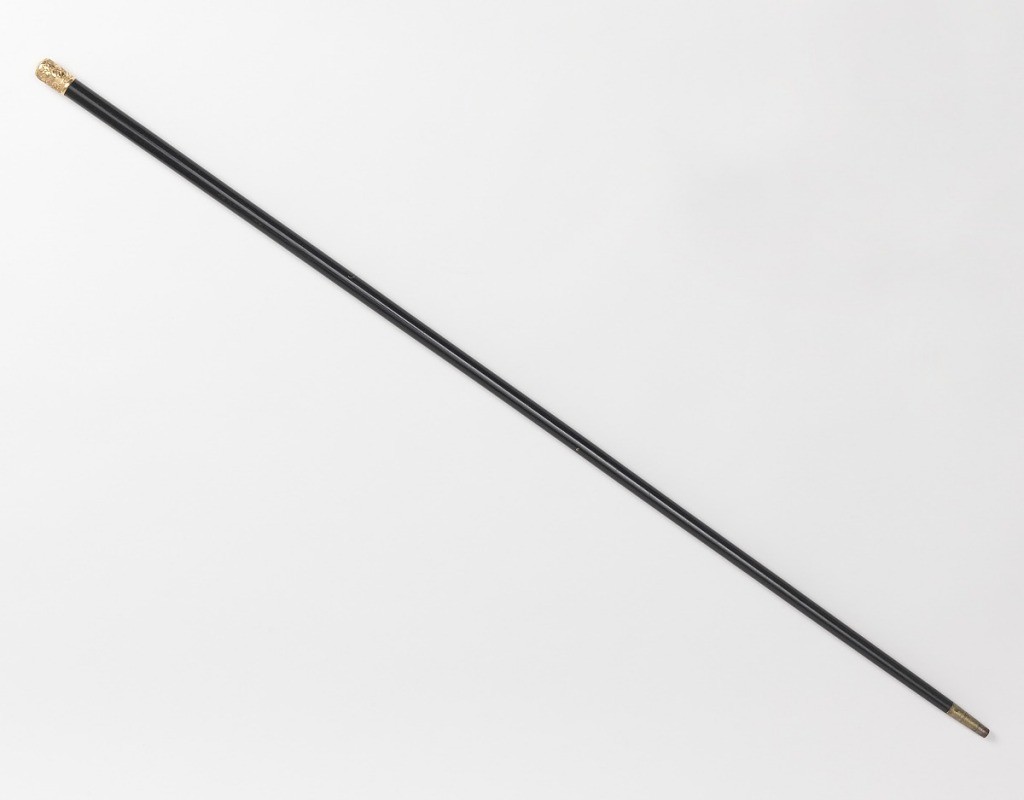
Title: stick
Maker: Henry Rado, American, 1859–1921
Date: late 19th century
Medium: Bakelite, gold
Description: Tapering polished black stick with thimble-shaped gold repoussé head.